Interaction volume radius: 10 \u00c5
Interaction volume height: 15 \u00c5
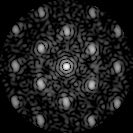
Disorder parameter: 0.3982